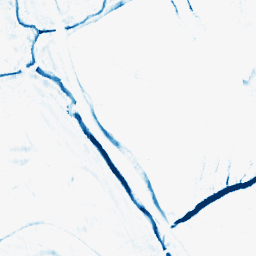
Category: morphological
Decomposition family: morphological_rect
Decomposition parameters: operation: closing
width: 5
height: 10
Upsampling method: sinc_blackman
Upsampling parameters: scale: 2
kernel_size: 8
Upsampling scale: 2